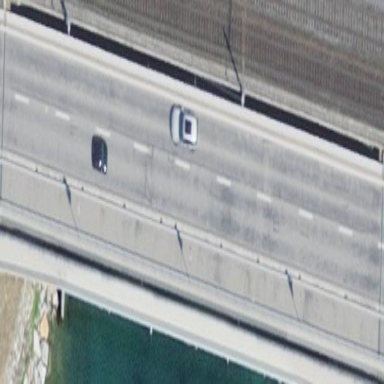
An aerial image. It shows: Man-made bridge.